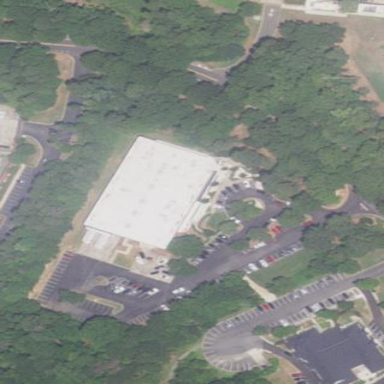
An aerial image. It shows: Government transportation office building.